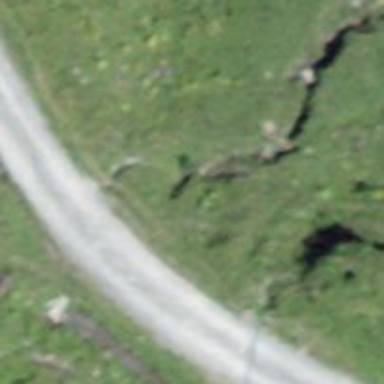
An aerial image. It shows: Culvert tunnel.